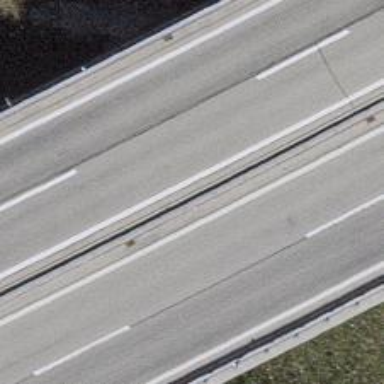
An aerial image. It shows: Bridge with guard rails.